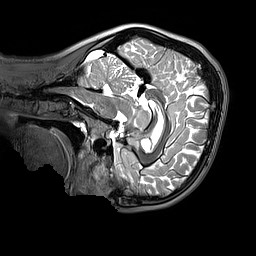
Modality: T2w
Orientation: sagittal
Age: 11
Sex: male
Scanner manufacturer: siemens
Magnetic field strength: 3 T
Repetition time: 3.2 s
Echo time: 0.408 s